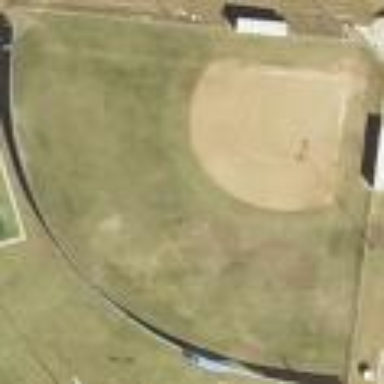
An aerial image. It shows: Softball pitch for leisure land activities.